Interaction volume radius: 10 \u00c5
Interaction volume height: 15 \u00c5
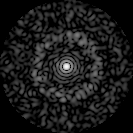
Disorder parameter: 0.8746